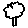
Label: tree